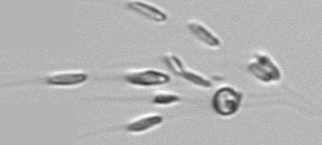
Label: Dinobryon